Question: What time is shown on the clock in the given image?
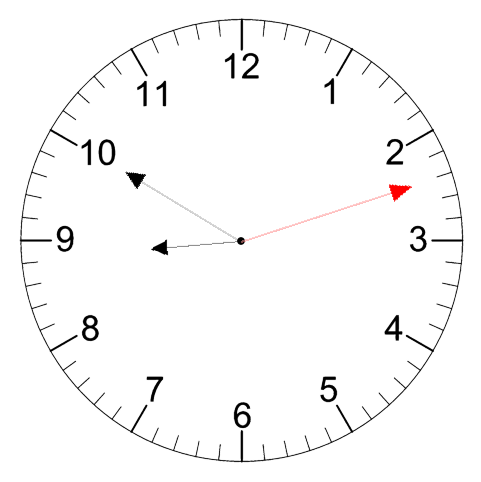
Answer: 08:50:12